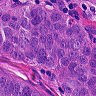
Metastatic tissue present: yes